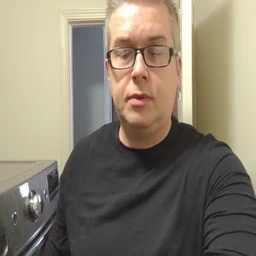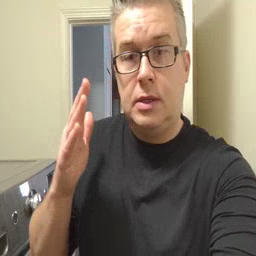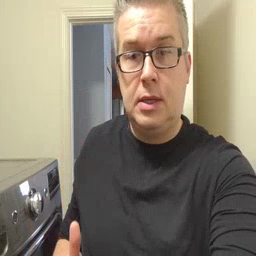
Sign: beside